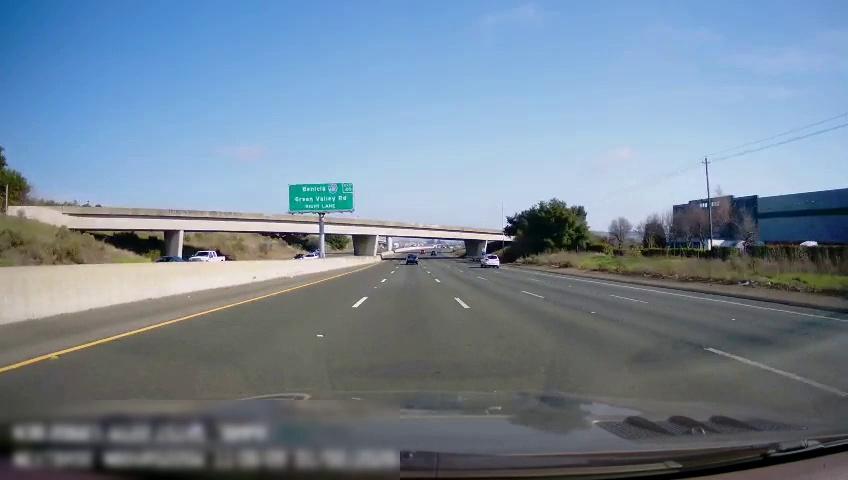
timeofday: Day
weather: Sunny
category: Drivable Space
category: Vehicles | Car
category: Vehicles | SUV
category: Drivable Space
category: Vehicles | Truck
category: Vehicles | Car
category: Vehicles | Car
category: Vehicles | Car
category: Lanes | Current Lane
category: Lanes | Alternate Lane
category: Lanes | Current Lane
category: Lanes | Alternate Lane
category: Lanes | Alternate Lane
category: Lanes | Alternate Lane
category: Traffic | Signs